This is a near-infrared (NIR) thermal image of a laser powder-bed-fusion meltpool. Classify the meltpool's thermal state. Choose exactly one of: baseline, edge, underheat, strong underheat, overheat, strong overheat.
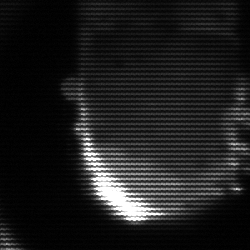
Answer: baseline